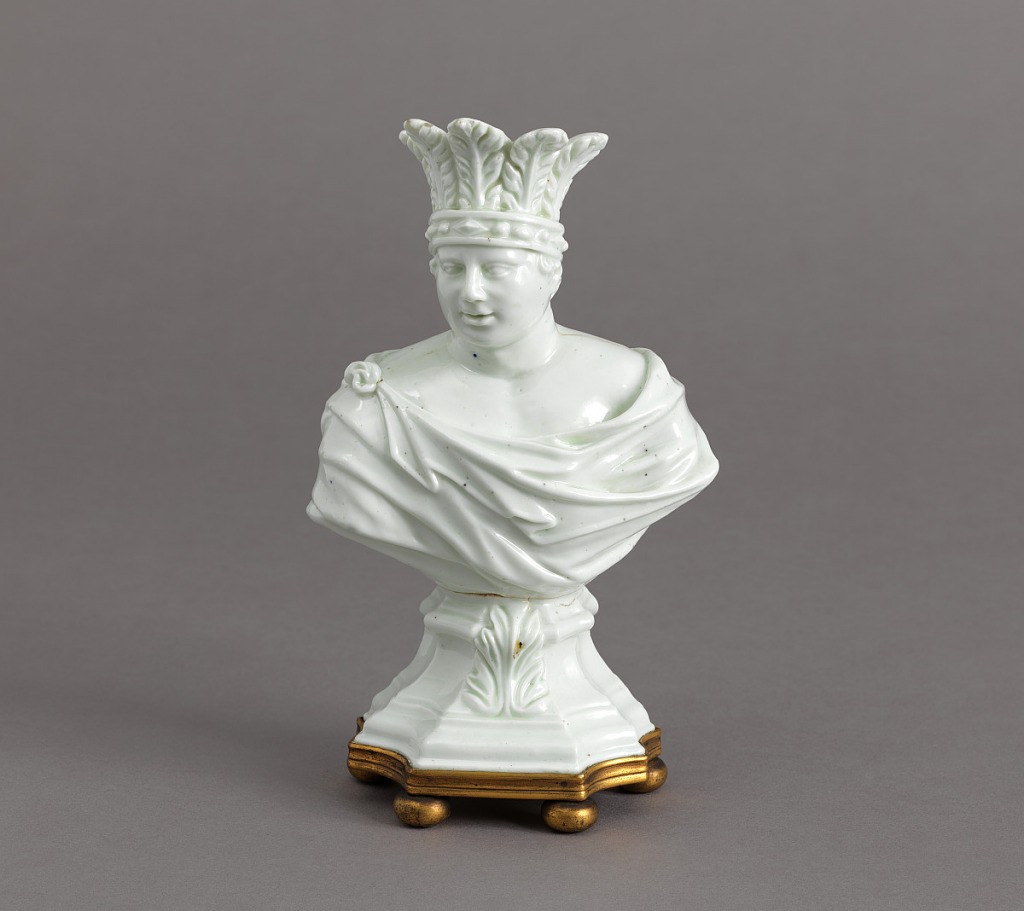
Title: Allegorical Bust of "America"
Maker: Saint-Cloud Porcelain Manufactory, French, active by 1693 - 1766
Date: mid- 18th century
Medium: soft paste porcelain, bronze, gold (pedestal)
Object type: bust
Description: Crown of feathers; drapery over shoulders; shaped base, mounted with brass and resting on bun feet.